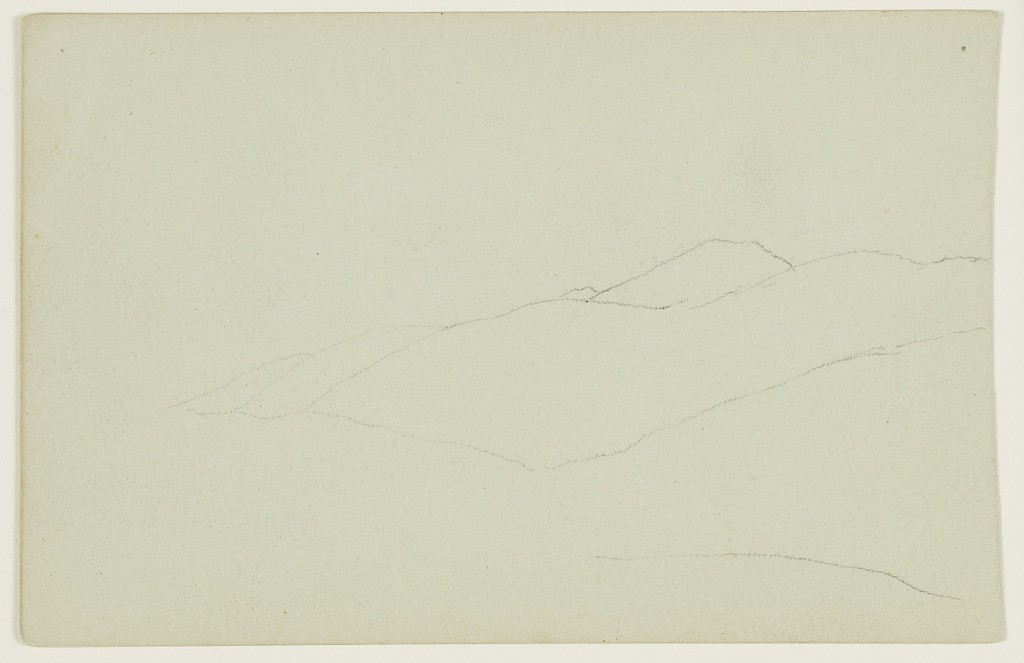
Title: Adirondack Mountains, Part One
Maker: Frederic Edwin Church, American, 1826–1900
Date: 1856
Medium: Graphite on gray-green wove paper
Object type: Drawing
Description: Landscape sketch showing the first part of a panoramic view of peaks and ridges in the Adirondack Mountains in upstate New York. A large peak with a flat top is visible in the background at center right, while other ridges and hills are layered in front of it in the middle distance and foreground.

Verso: Mixed sketches of a submerged turle with its head and two legs visible, below what appears to be the top of a wide waterfall, likely Niagara Falls.